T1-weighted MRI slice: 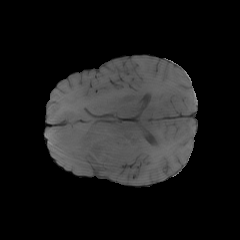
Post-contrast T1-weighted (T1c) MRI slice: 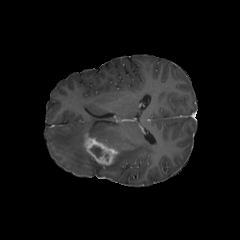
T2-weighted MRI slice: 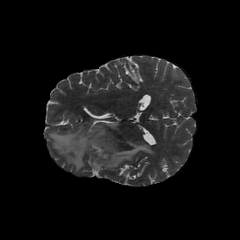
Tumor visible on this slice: yes